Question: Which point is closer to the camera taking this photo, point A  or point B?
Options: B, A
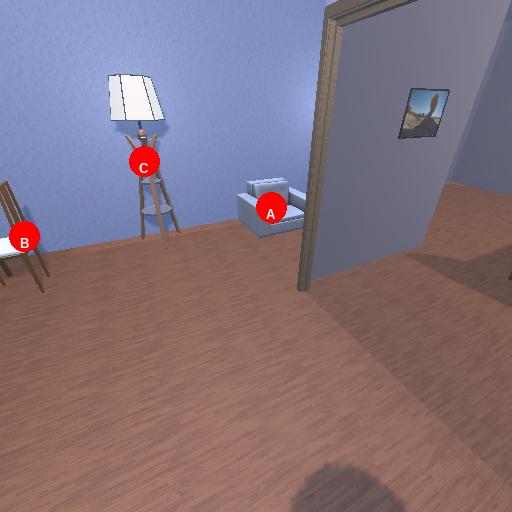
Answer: B